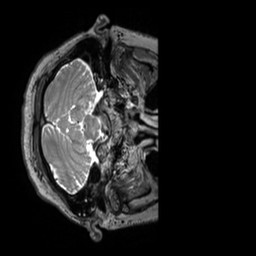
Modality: T2w
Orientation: axial
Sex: female
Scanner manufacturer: siemens
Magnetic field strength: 3 T
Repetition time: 3.2 s
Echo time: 0.409 s